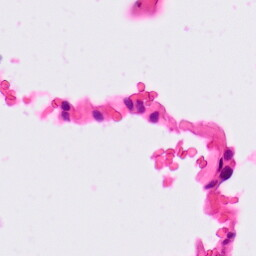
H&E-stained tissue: Lung